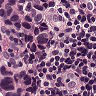
Metastatic tissue present: yes